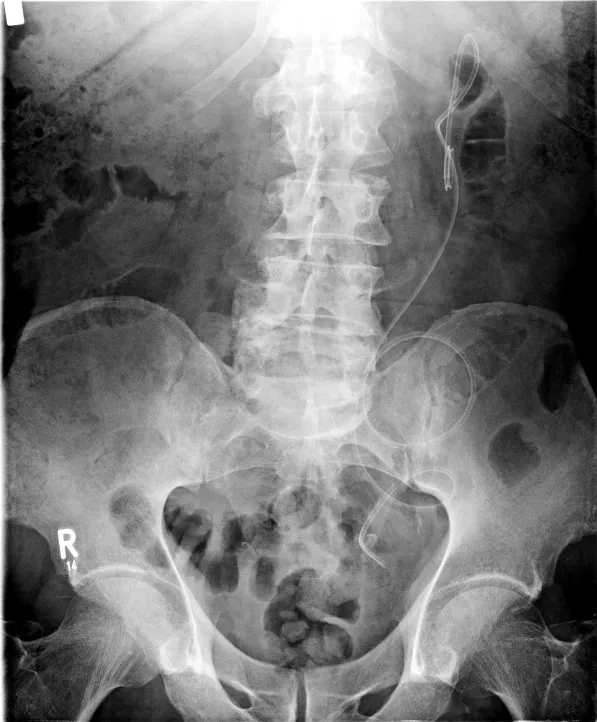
Radiograph after laparoscopic operation.
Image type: radiology (x_ray)